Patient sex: M
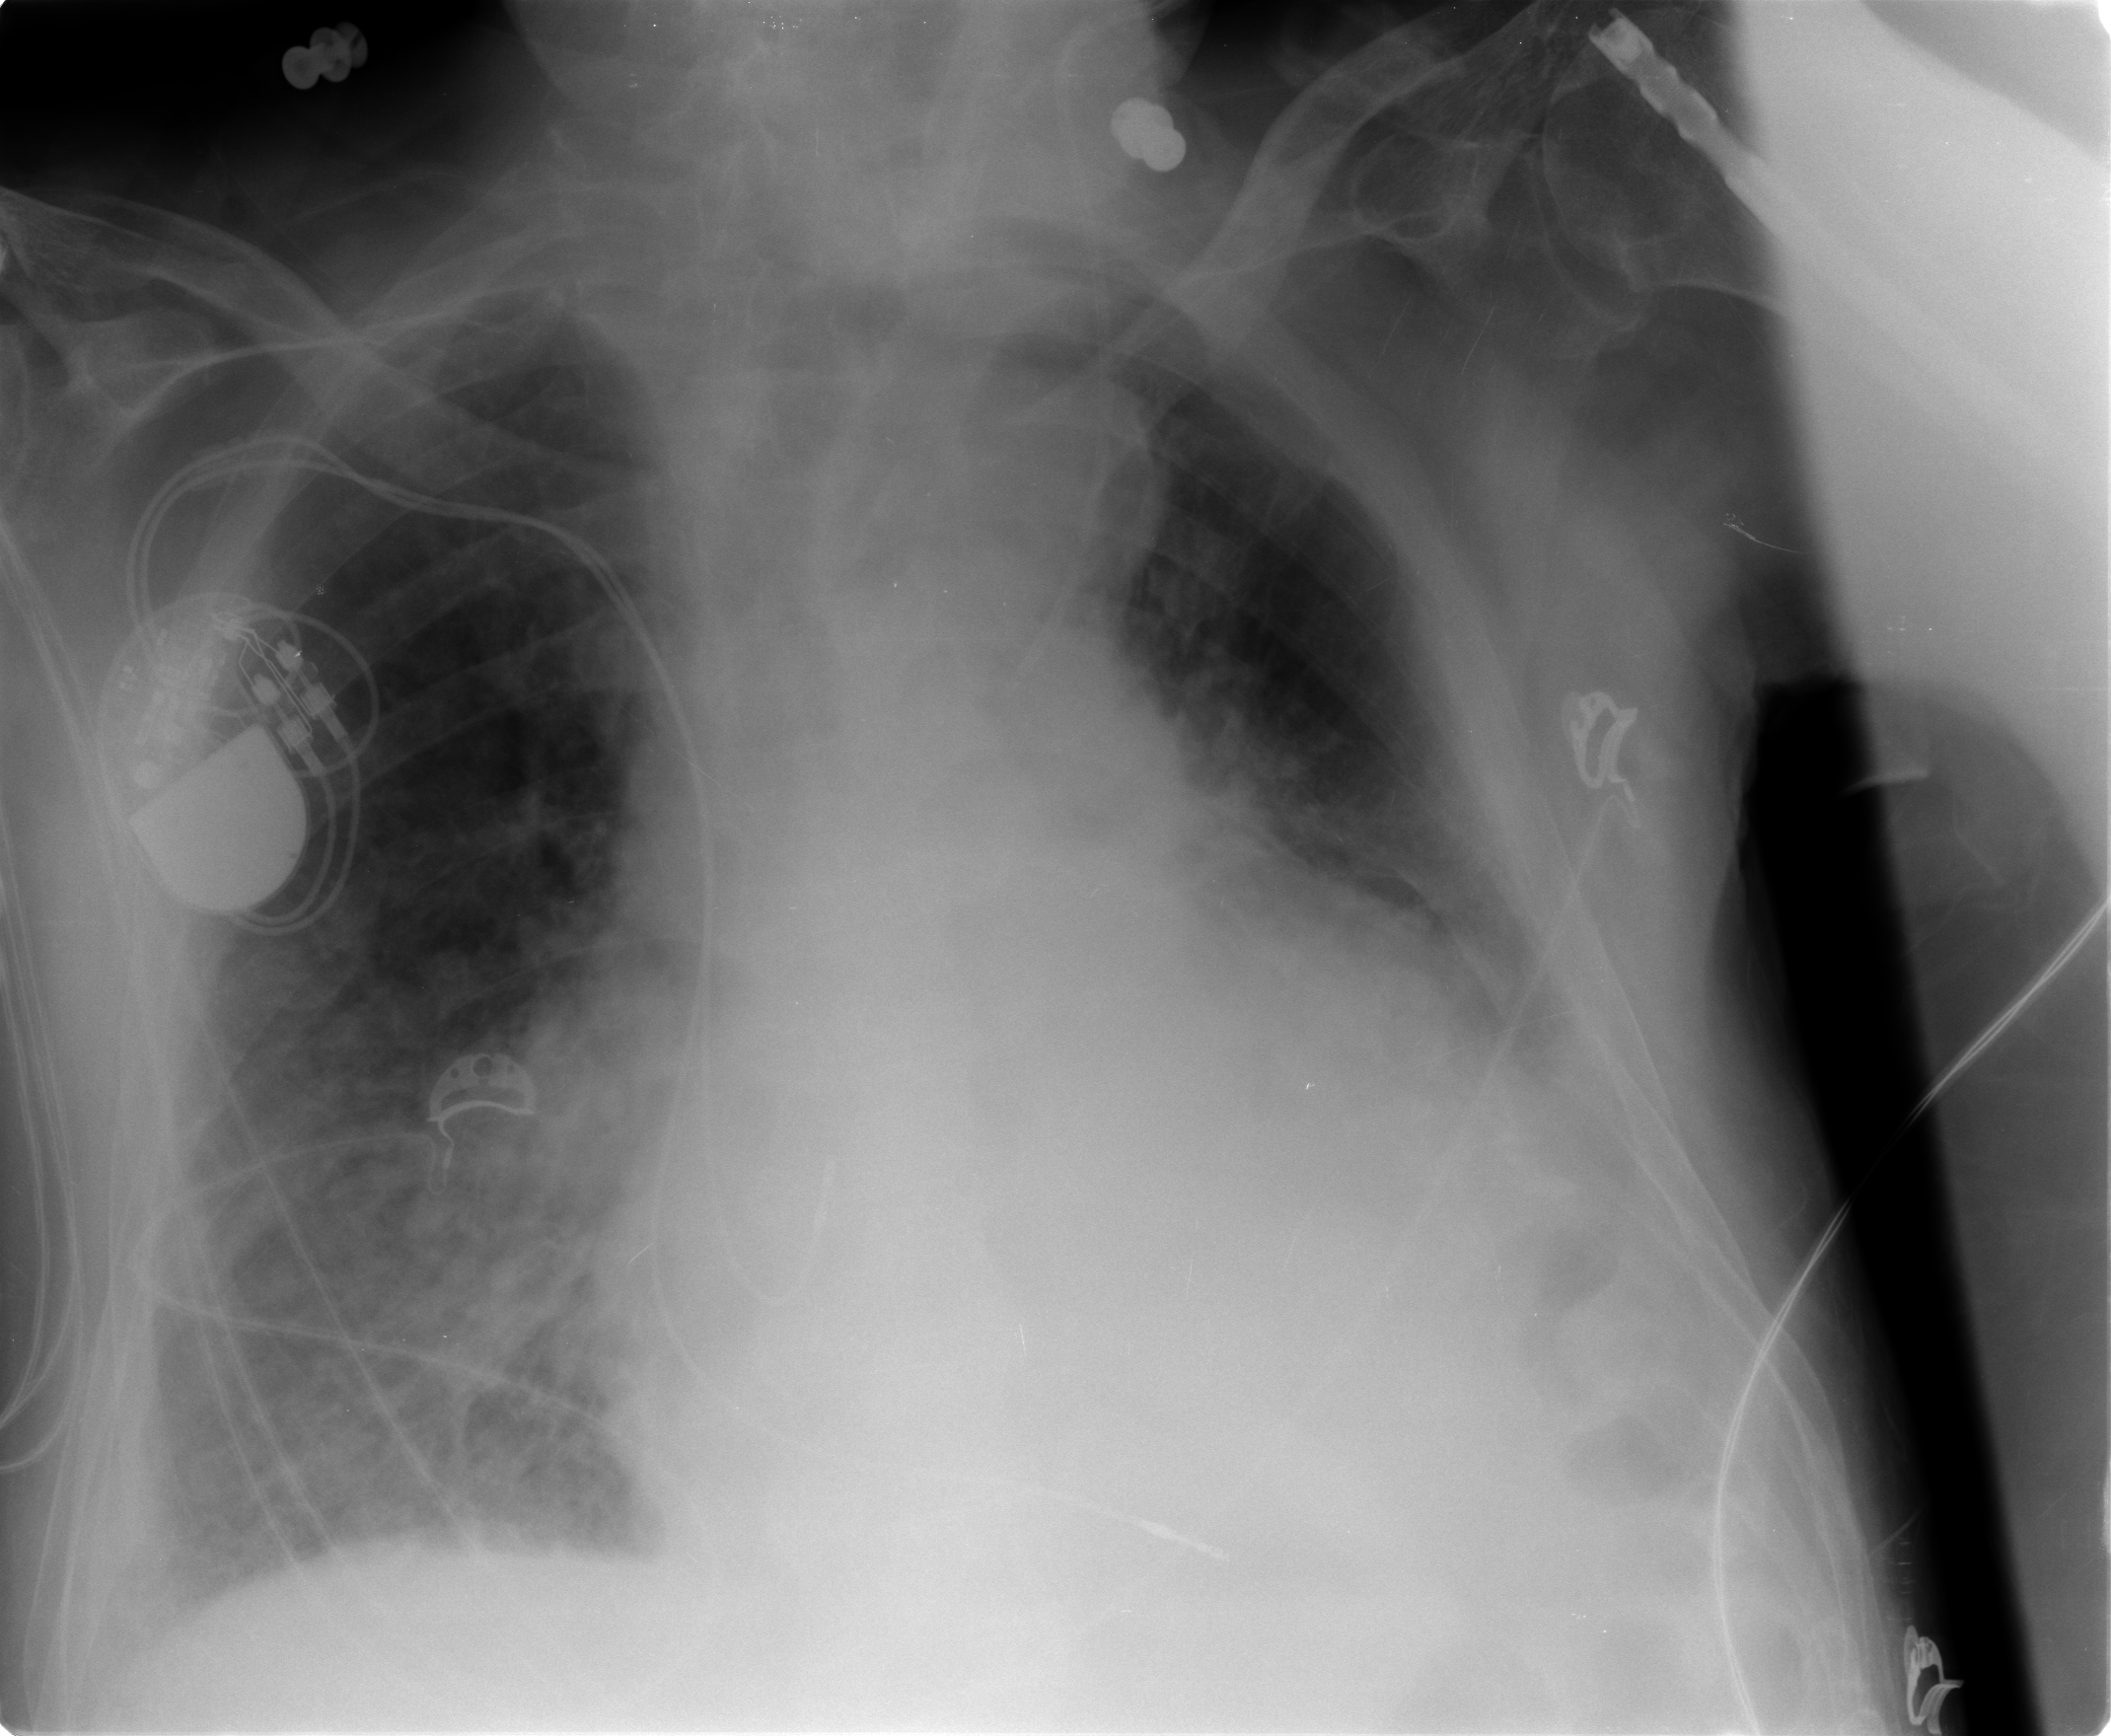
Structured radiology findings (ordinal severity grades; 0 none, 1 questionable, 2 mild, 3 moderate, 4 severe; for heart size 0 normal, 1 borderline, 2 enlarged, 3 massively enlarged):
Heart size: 3
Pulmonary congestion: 3
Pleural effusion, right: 1
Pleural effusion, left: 3
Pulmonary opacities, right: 3
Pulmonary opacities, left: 2
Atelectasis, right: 2
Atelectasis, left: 2